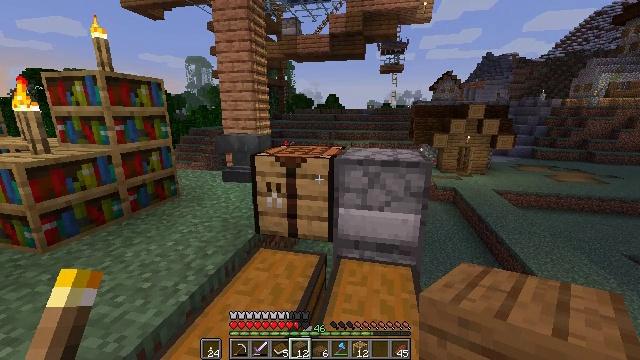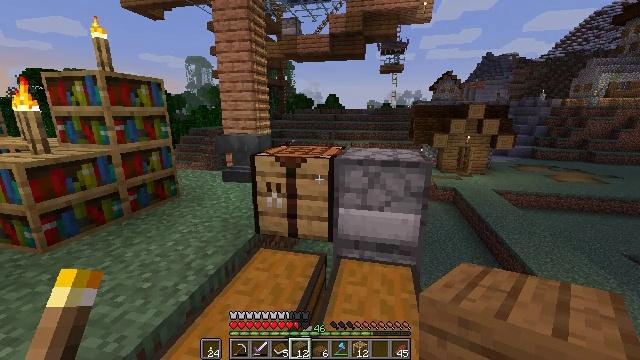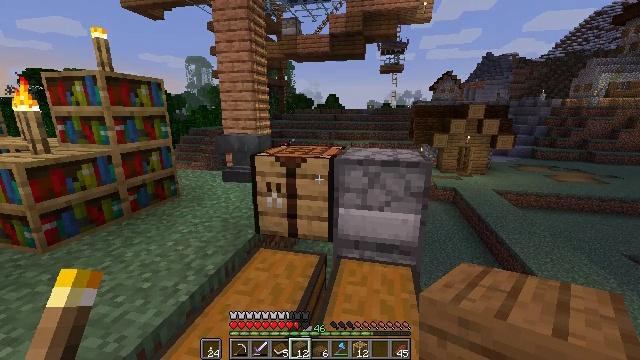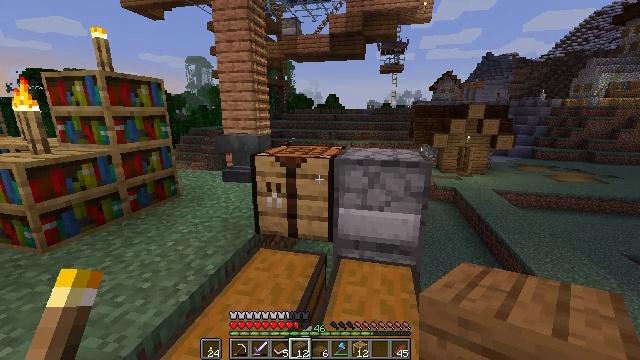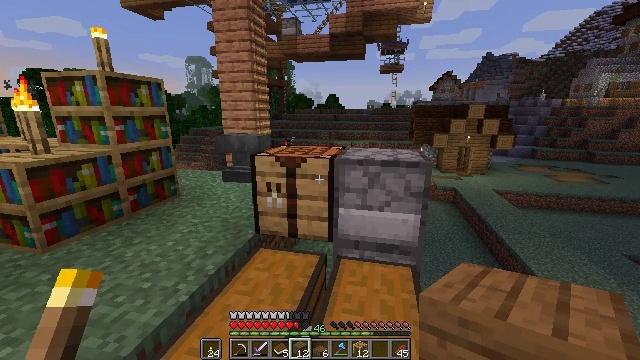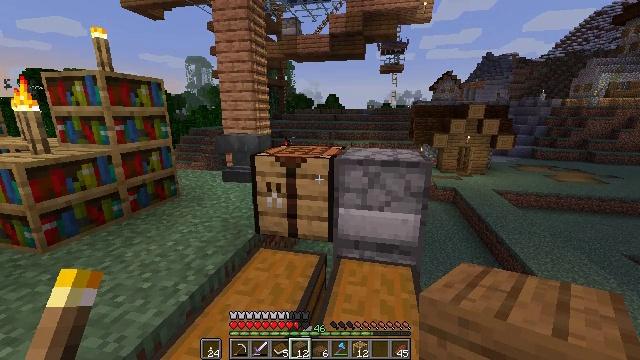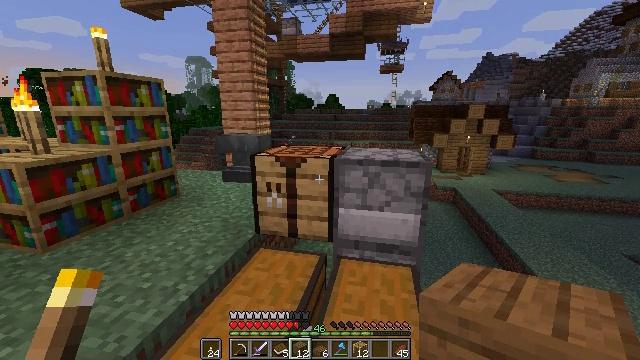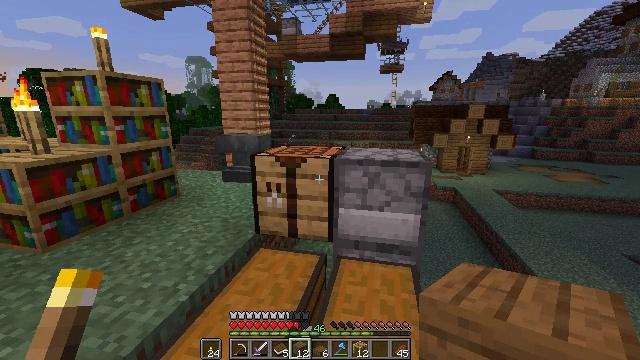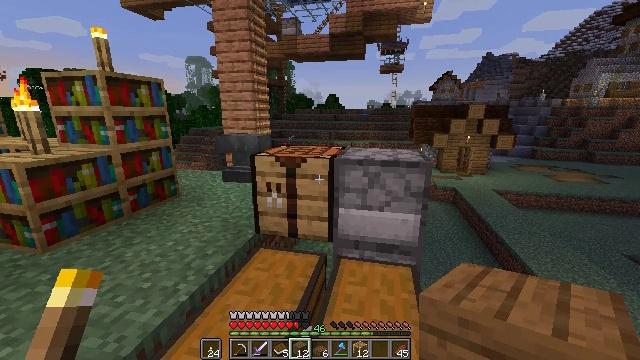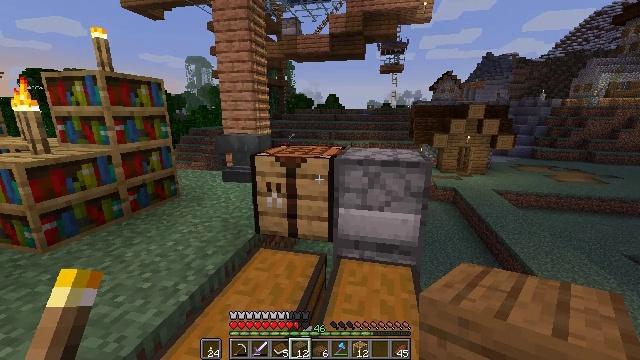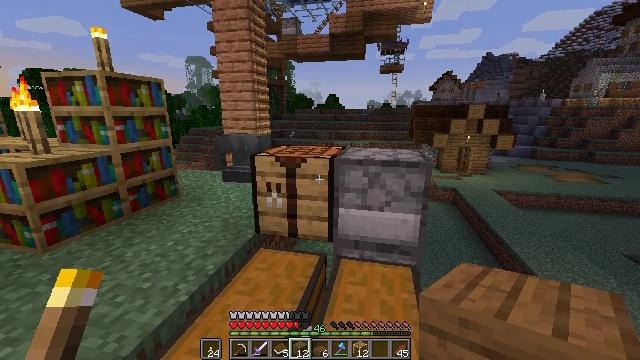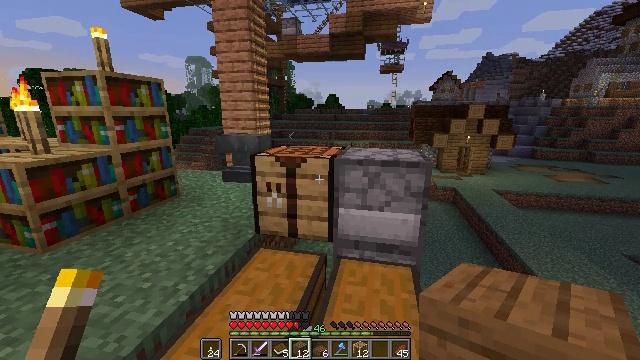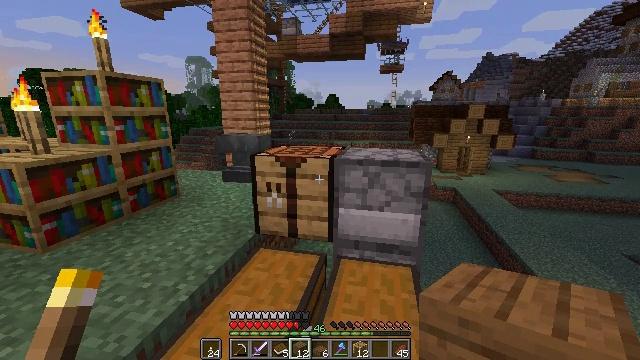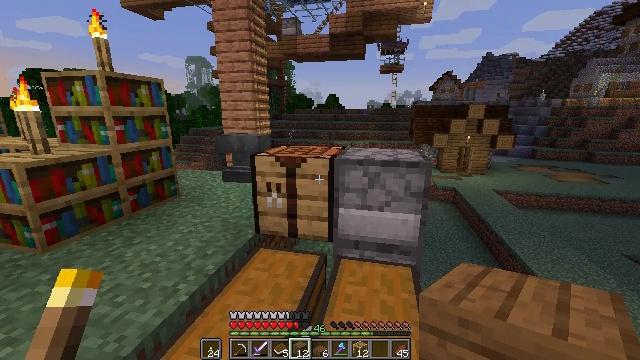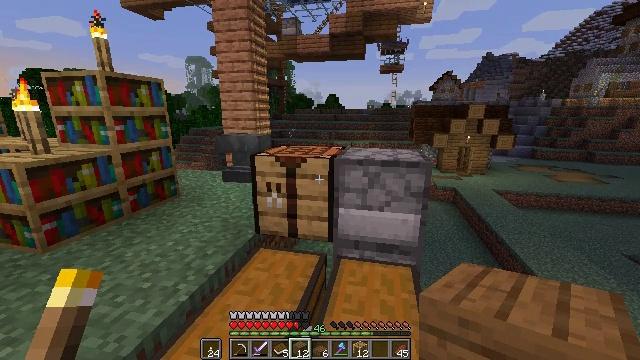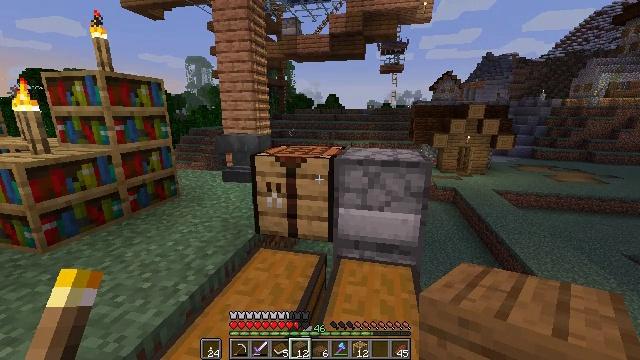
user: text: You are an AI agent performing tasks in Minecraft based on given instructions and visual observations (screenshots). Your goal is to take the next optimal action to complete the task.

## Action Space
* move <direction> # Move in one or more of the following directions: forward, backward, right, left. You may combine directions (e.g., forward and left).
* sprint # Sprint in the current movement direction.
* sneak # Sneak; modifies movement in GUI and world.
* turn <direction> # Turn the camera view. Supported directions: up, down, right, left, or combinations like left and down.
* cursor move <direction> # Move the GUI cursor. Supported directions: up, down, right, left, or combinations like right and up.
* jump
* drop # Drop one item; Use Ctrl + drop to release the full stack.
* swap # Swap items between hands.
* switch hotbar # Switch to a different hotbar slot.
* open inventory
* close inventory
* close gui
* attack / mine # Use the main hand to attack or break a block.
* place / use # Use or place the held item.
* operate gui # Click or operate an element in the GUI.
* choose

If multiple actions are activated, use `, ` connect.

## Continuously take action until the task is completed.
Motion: motion action
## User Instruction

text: Combine sticks and spruce planks to craft a spruce fence gate.
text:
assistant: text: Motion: no_op
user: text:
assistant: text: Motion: no_op
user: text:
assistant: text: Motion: no_op
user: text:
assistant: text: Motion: no_op
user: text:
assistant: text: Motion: no_op
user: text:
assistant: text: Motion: no_op
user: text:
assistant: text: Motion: no_op
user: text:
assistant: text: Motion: no_op
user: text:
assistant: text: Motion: no_op
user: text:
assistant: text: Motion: no_op
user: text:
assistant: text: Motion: no_op
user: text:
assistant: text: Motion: no_op
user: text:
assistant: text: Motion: no_op
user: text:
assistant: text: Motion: no_op
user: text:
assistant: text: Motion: no_op
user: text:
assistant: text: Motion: no_op
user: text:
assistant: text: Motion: no_op
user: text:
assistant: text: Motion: no_op
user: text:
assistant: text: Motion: no_op
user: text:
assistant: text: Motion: no_op
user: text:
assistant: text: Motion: no_op
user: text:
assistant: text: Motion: no_op
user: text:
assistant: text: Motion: no_op
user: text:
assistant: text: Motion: no_op
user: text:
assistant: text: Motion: no_op
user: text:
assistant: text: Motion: no_op
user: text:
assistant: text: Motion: no_op
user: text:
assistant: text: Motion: no_op
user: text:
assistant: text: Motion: no_op
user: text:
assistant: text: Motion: no_op